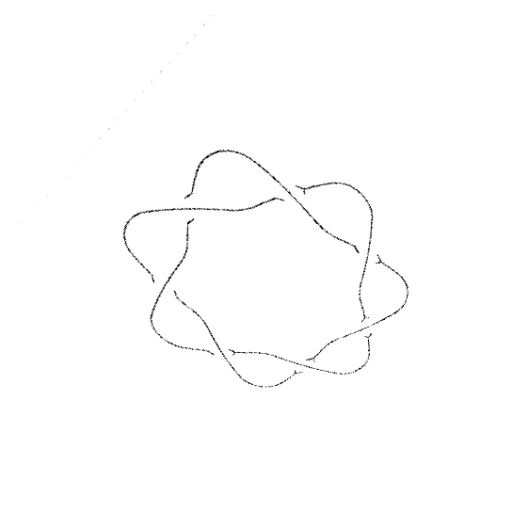
Crossing number: 7